Question: I have a view controller, having a uitableview inside a uiview. The delegate and datasource embeded properly and everything is working fine.
I am using commitEditingStyle and canEditRowAtIndexPathMethods delegate methods for swipe to delete functionality.
The usage of methods are as follows.
'''
- (void)tableView:(UITableView *)tableView commitEditingStyle:(UITableViewCellEditingStyle)editingStyle forRowAtIndexPath:(NSIndexPath *)indexPath {
if (editingStyle == UITableViewCellEditingStyleDelete) {
NSDictionary *dataElement = [cartArray objectAtIndex:indexPath.row];
NSString *productId = [dataElement objectForKey:@"id"];
NSString *productSizeId = [dataElement objectForKey:@"beden_id"];
[self deleteTableRowWithId:productId sizeId:productSizeId];
}
}
- (BOOL)tableView:(UITableView *)tableView canEditRowAtIndexPath:(NSIndexPath *)indexPath{
return YES;
}
'''
The swipe gesture and delegate methods are working very fine without any problem on iOS7 tested both on emulator and device, however on iOS8 the swipe gesture doesn't work properly.
I tested this on iOS8 using iPhone 6 and to activate swipe I need to swipe like 20 times or more and from the edge table cell, sometimes cant even manage to get the swipe delete button at all.
I checked and tried most of the solutions on stack-overflow. Any help or suggestion will be deeply appreciated.
Hierarchy in the storyboard is like in the picture below.

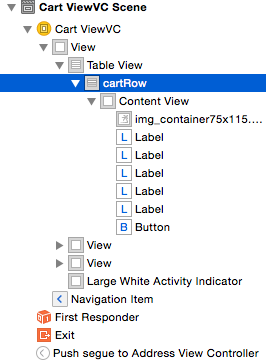
Answer: Same issue, swipes would only work about 20% of the time on both simulator and device. In my case it was caused by ECSlidingViewController (a popular sliding menu implementation), which sets up a horizontal pan gesture to open the menu. This gesture needs to be disabled in the 'viewDidAppear:' of the controller where you want swipe-to-delete to work properly:
'''
#import "ECSlidingViewController.h"
- (void)viewDidAppear:(BOOL)animated {
[super viewDidAppear:animated];
// Disable sliding menu pan gesture so it doesn't conflict with table view swipe-to-delete
self.slidingViewController.panGesture.enabled = NO;
}
'''
Make sure to re-enable the pan gesture if you want other controllers to be able to use it:
'''
- (void)viewWillDisappear:(BOOL)animated {
[super viewWillDisappear:animated];
// Re-enable sliding menu pan gesture so other controllers can use it
self.slidingViewController.panGesture.enabled = YES;
}
'''
See this pull request for more info on the issue: <URL>
Long story short, whether you're using ECSlidingViewController or not, make sure there are no other pan gestures set up that collide with the swipe-to-delete pan gesture.